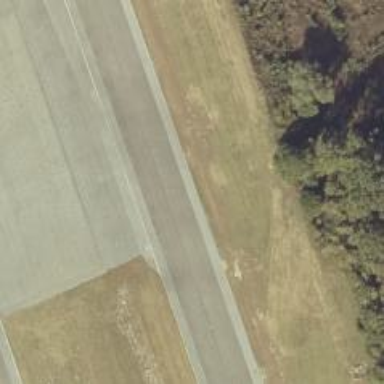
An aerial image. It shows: Runway surface made of asphalt at airport.